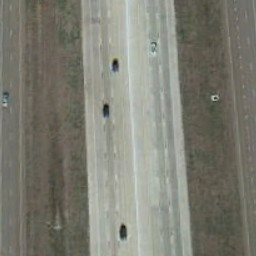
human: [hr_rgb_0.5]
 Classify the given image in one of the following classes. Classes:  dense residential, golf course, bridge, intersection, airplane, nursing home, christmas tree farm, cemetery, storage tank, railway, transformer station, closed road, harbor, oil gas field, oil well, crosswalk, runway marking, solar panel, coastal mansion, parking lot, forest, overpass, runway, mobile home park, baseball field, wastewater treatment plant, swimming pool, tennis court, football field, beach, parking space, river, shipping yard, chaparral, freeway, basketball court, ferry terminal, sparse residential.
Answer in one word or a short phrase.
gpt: freeway